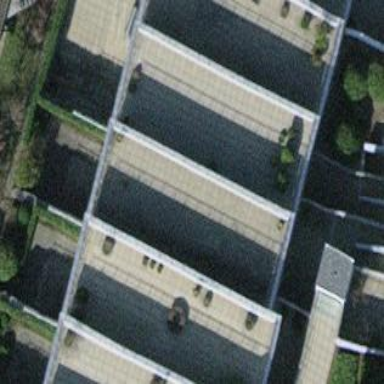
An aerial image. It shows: Terrace building.